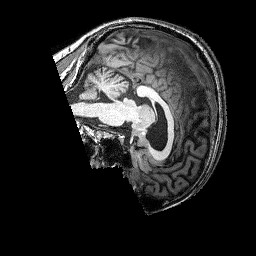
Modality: T1w
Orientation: sagittal
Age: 43
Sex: male
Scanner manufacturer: siemens
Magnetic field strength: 3 T
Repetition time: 2.25 s
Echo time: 0.00452 s